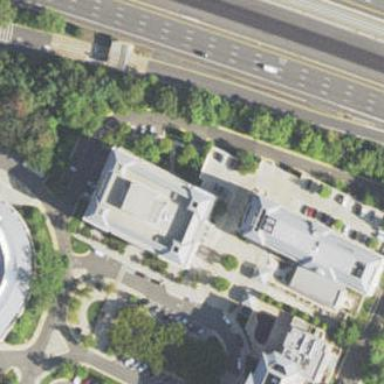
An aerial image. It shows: Office building.